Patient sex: M
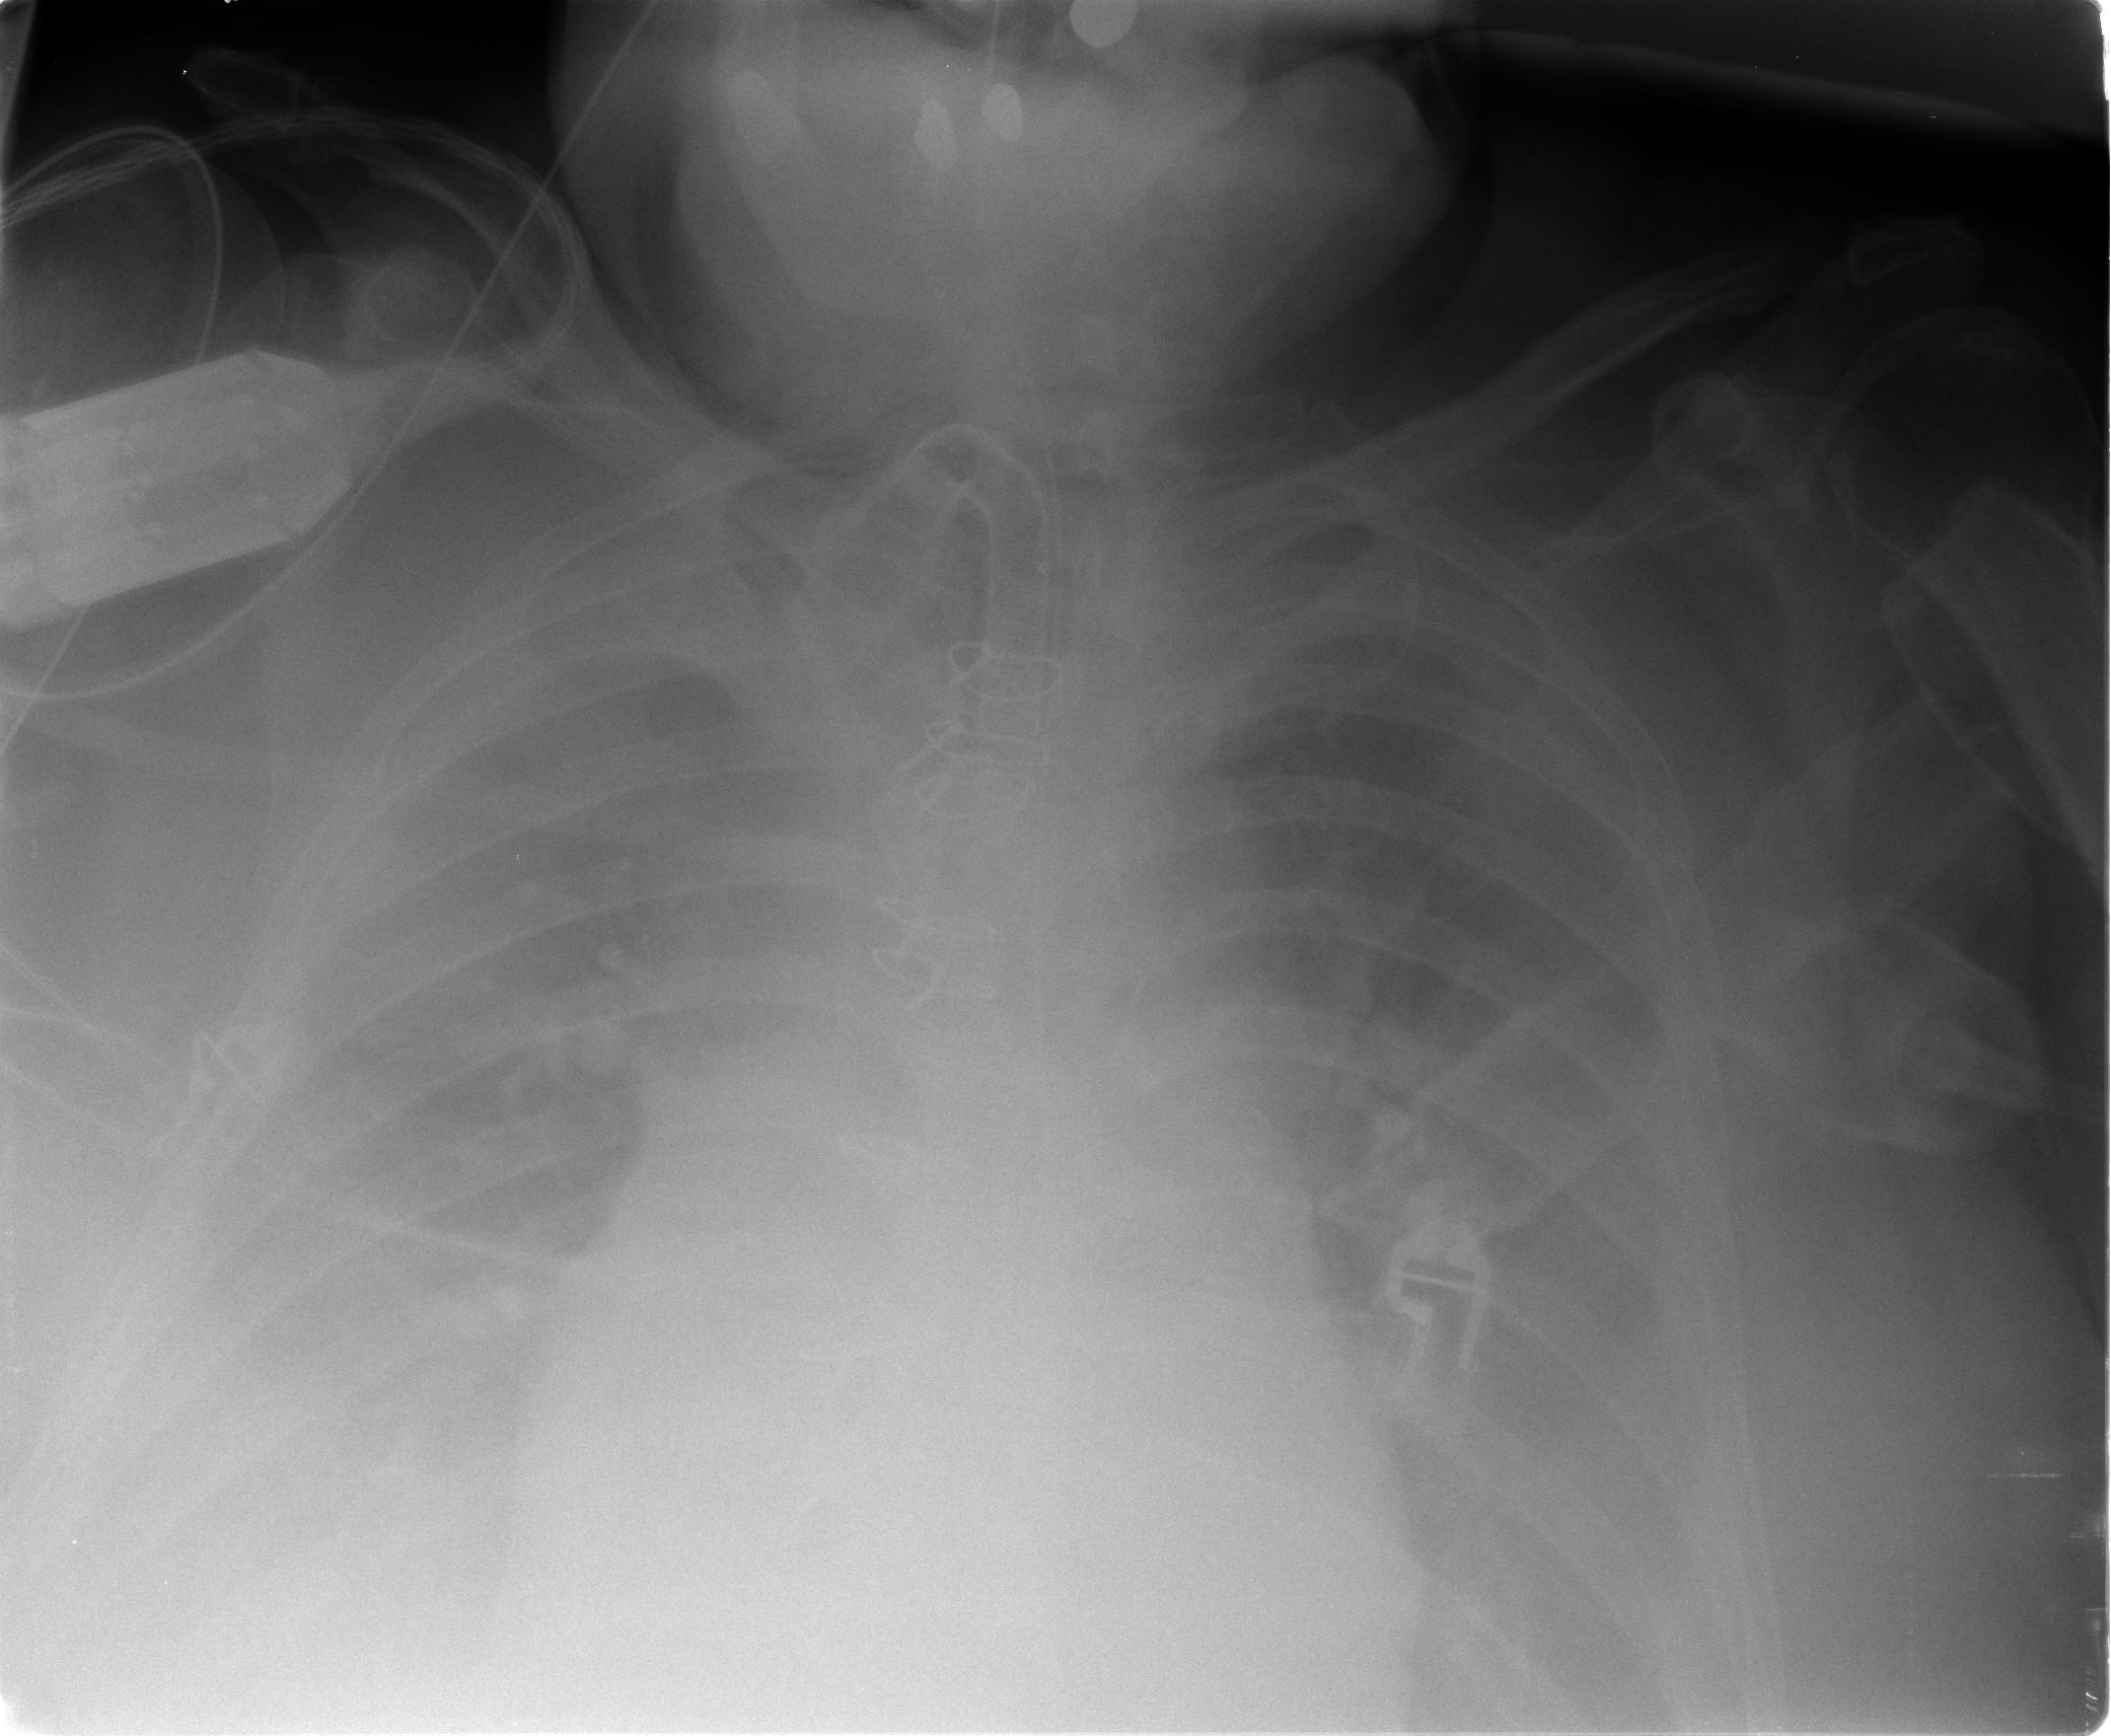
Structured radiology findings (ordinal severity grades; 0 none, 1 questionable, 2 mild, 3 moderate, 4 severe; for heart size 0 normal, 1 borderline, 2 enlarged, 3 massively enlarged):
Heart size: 2
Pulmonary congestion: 3
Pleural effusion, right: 4
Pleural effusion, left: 4
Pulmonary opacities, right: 1
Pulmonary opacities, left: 1
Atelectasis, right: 3
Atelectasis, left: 3